Interaction volume radius: 5 \u00c5
Interaction volume height: 40 \u00c5
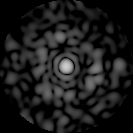
Disorder parameter: 0.7915